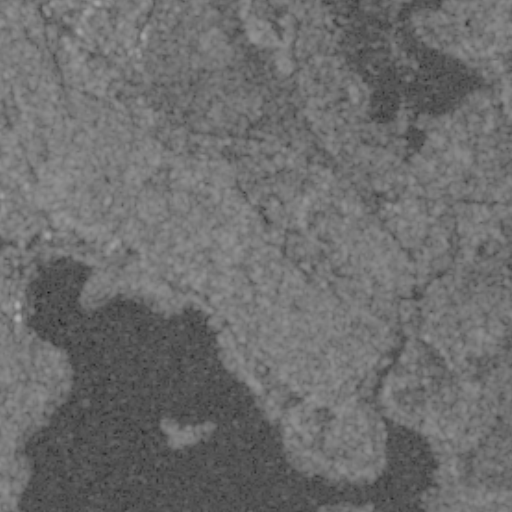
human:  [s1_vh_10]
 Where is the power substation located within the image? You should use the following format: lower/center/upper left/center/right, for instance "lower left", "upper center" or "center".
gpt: The power substation is located in the center left of the image.
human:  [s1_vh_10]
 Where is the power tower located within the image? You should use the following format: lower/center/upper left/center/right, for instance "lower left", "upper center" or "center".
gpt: There is no power tower in the image.

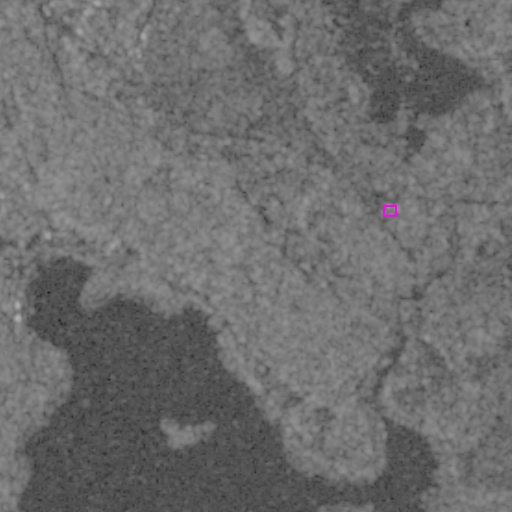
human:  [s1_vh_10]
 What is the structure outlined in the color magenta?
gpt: The structure outlined in magenta is a parking lot.
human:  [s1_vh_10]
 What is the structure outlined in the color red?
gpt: There is no red outline.